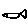
Label: fish